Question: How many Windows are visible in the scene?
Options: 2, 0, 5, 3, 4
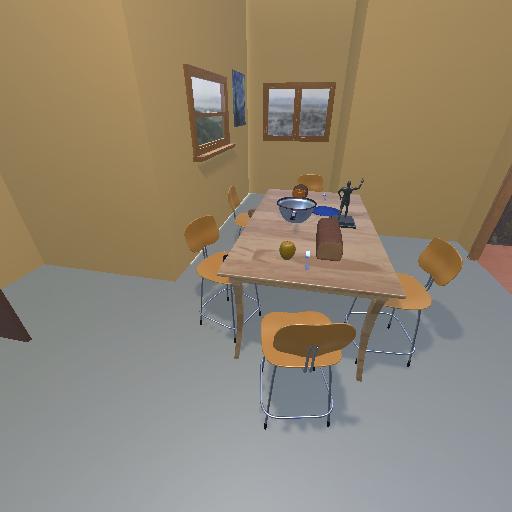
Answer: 2